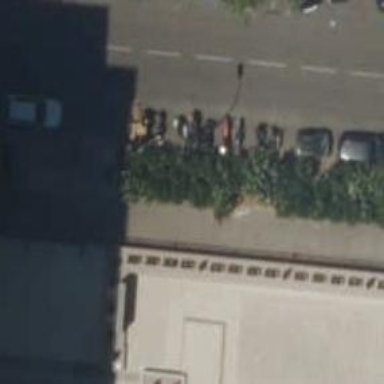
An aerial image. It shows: Motorcycle parking facility.